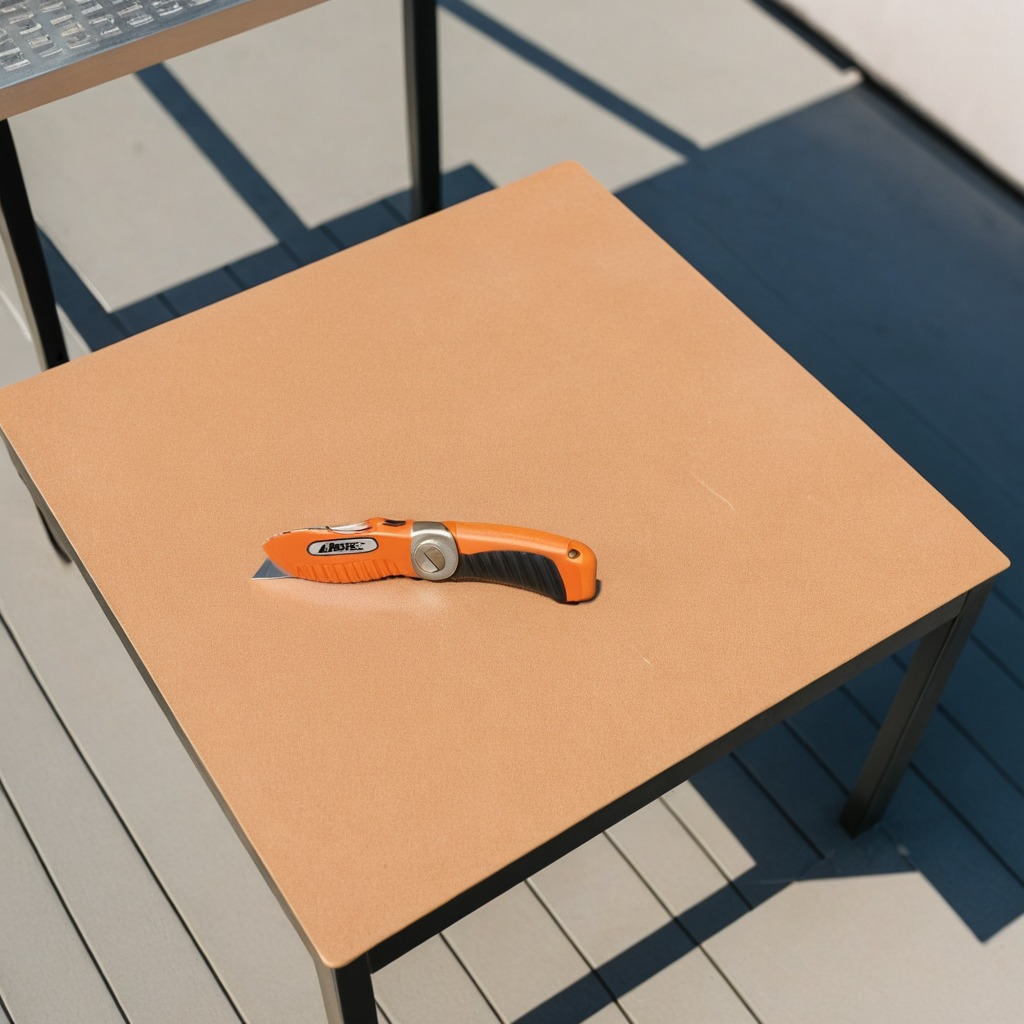
A utility knife is lying on the table.